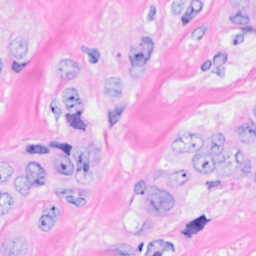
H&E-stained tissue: Breast